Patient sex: M
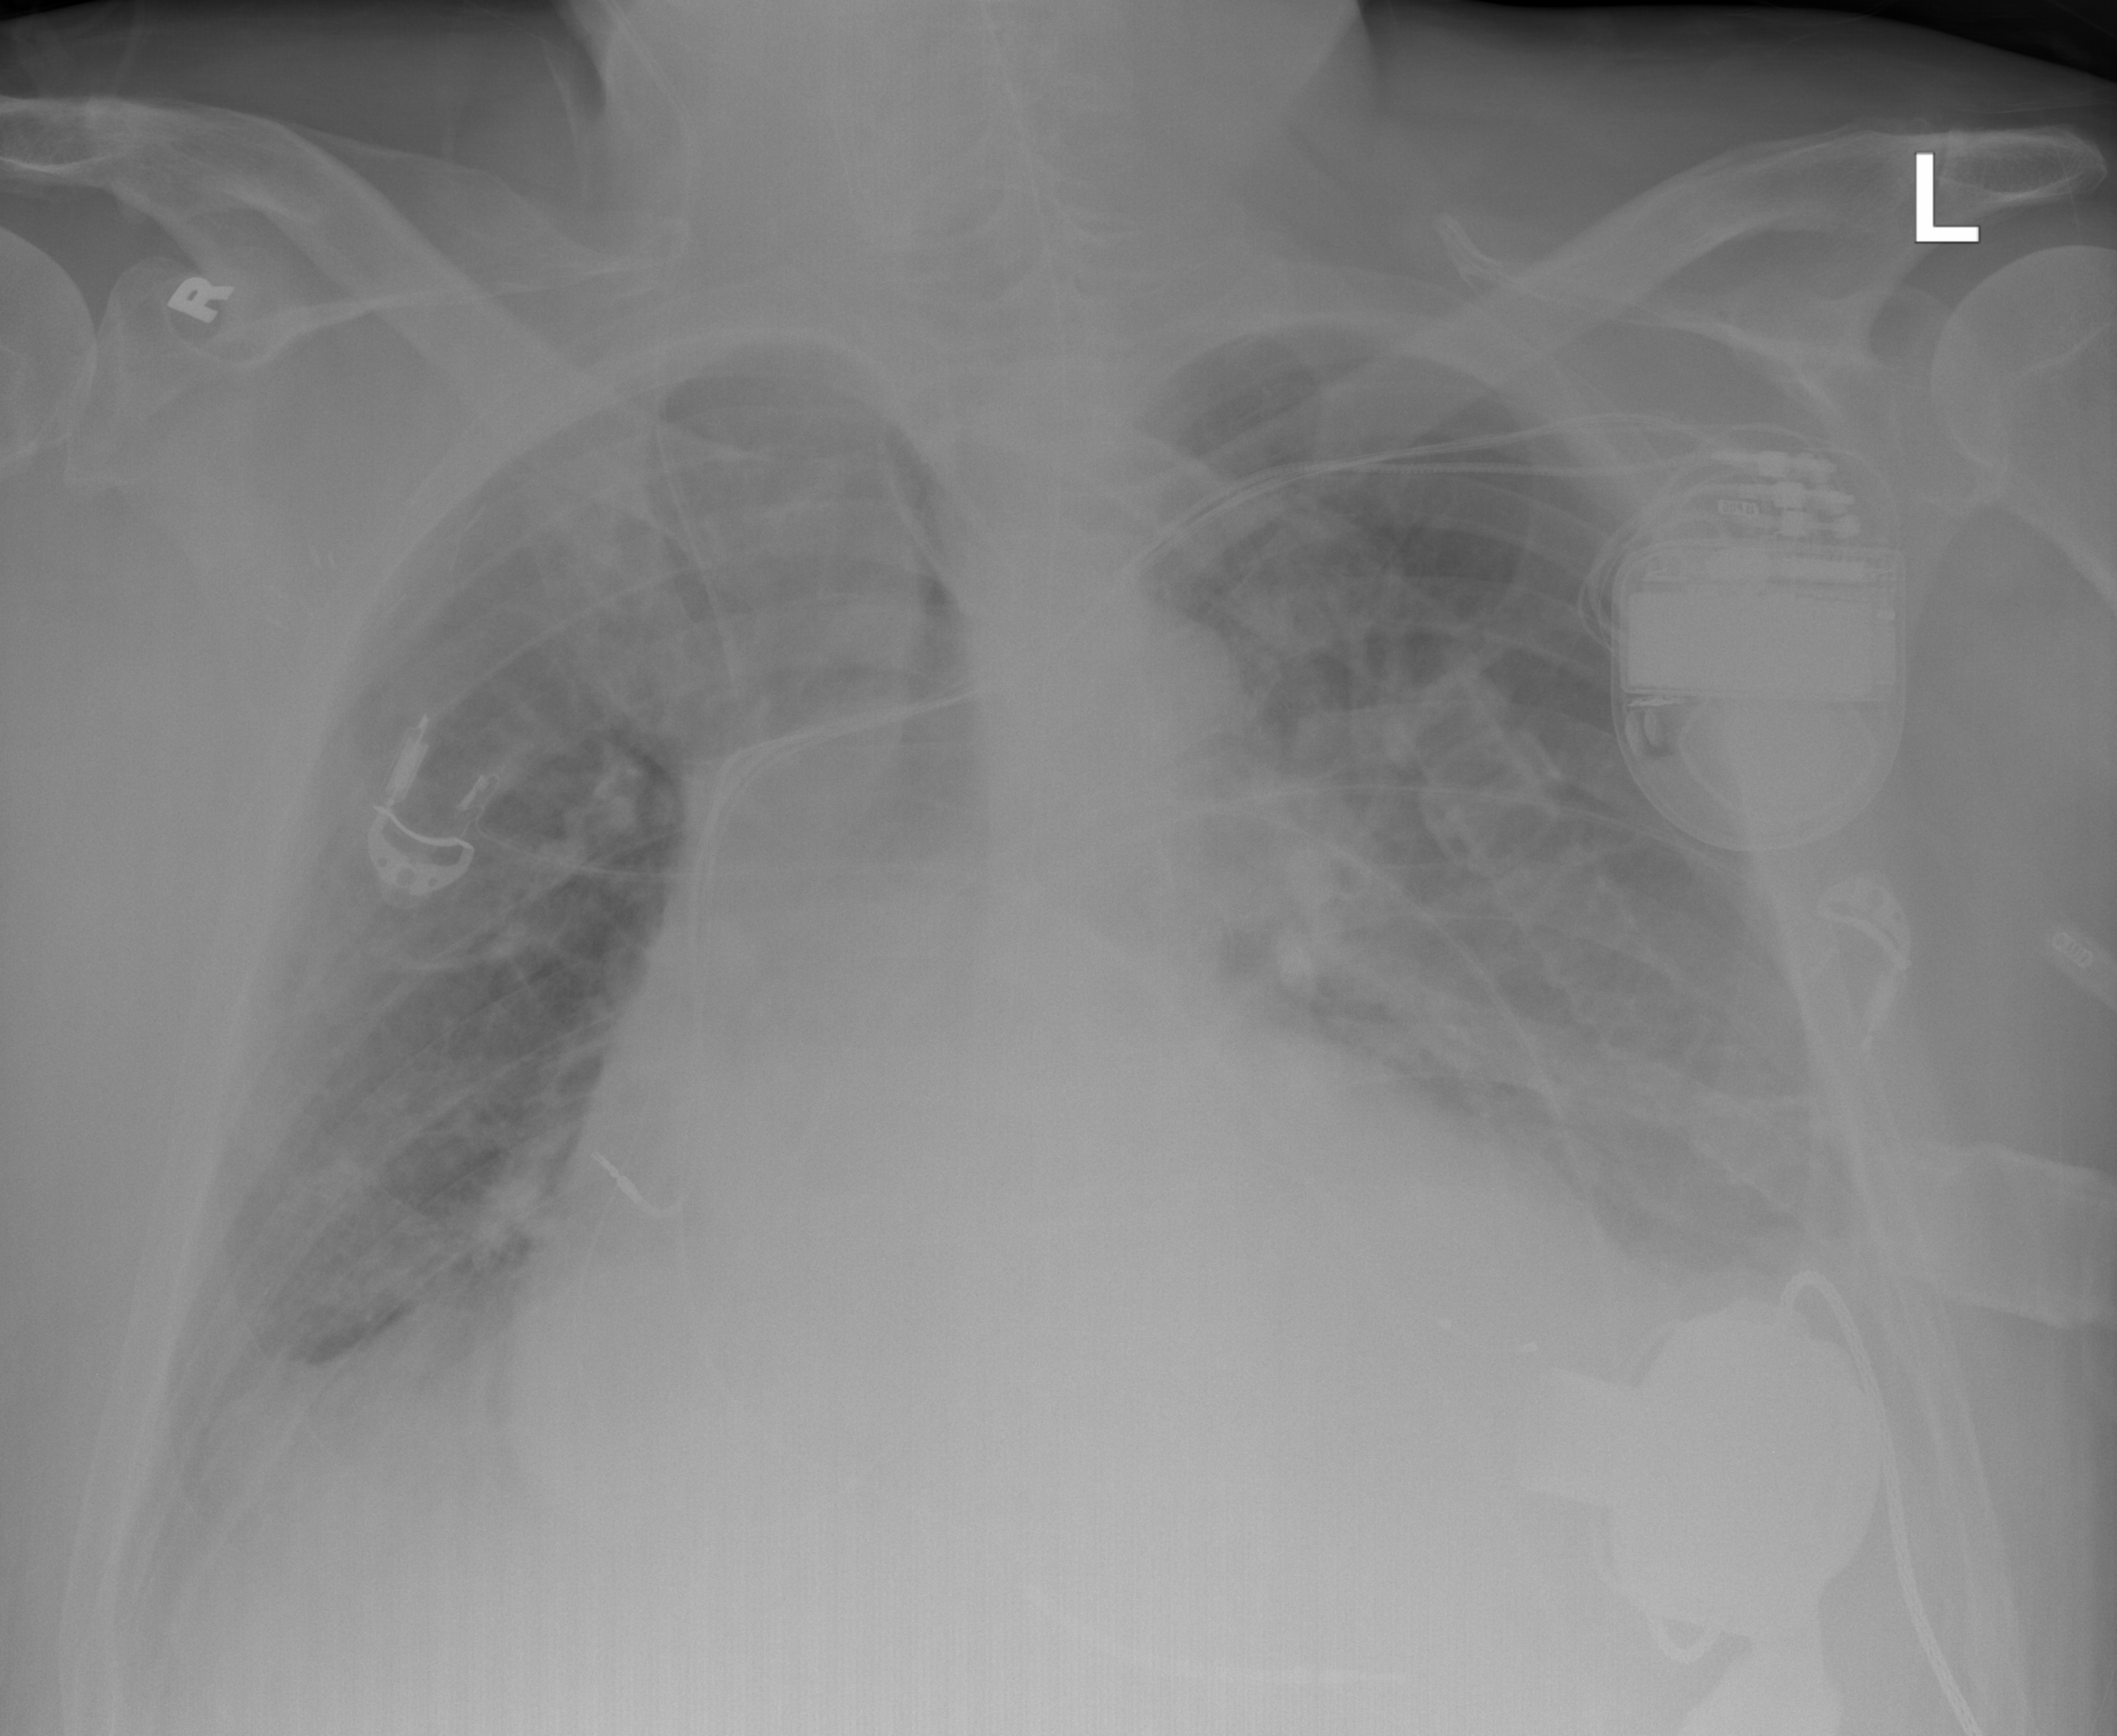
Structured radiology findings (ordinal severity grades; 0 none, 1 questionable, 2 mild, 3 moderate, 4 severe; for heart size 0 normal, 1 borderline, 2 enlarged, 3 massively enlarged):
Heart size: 3
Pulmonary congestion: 2
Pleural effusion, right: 1
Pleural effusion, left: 2
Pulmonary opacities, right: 2
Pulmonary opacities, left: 2
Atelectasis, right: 2
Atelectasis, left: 2